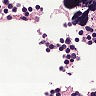
Metastatic tissue present: no